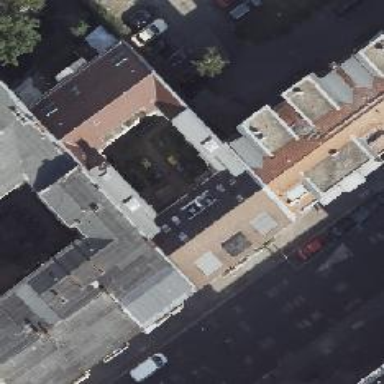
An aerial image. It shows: Beauty shop.